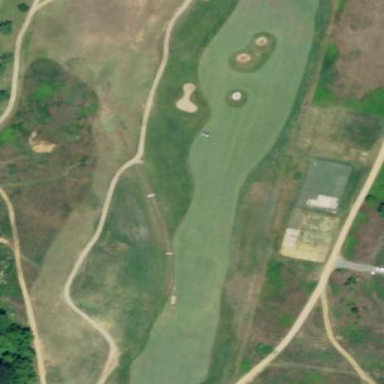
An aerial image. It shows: Golf fairway surrounded by grass.